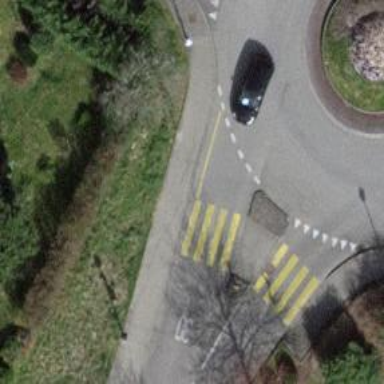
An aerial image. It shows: Uncontrolled crossing on the road with yellow zebra marking on the crossing island.